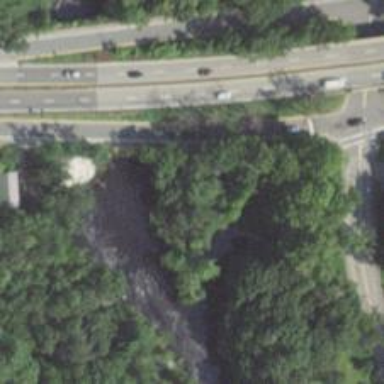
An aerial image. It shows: Footway on bridge.